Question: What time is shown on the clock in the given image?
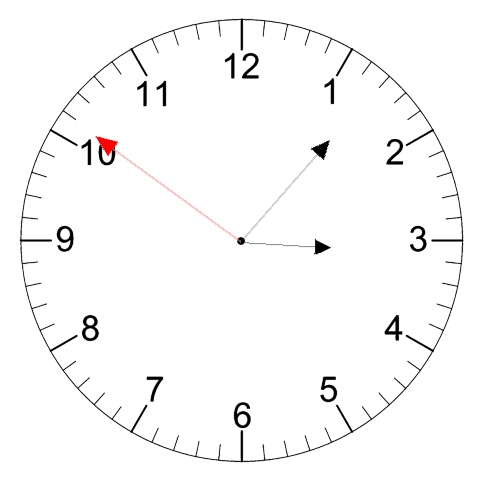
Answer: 03:06:51